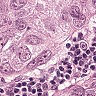
Metastatic tissue present: yes